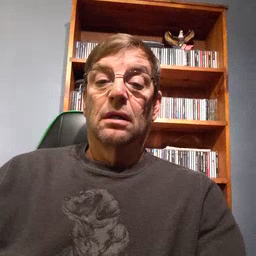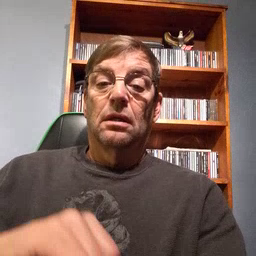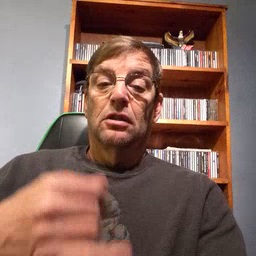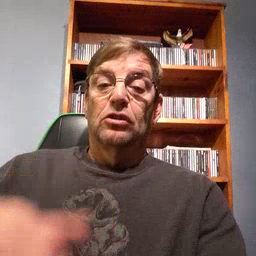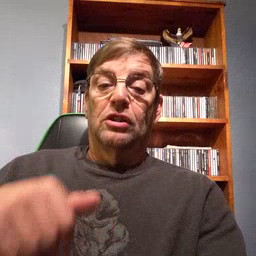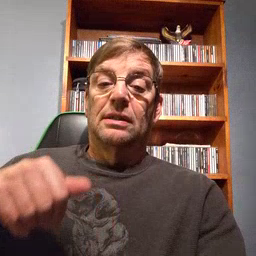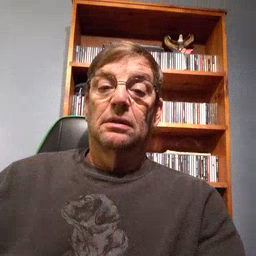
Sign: jeans